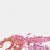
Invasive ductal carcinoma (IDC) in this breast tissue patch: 0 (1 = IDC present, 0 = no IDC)